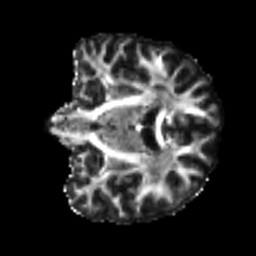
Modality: FA
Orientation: coronal
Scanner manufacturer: siemens
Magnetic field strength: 3 T
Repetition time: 4 s
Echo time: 0.0594 s